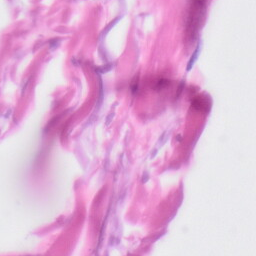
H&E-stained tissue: Skin